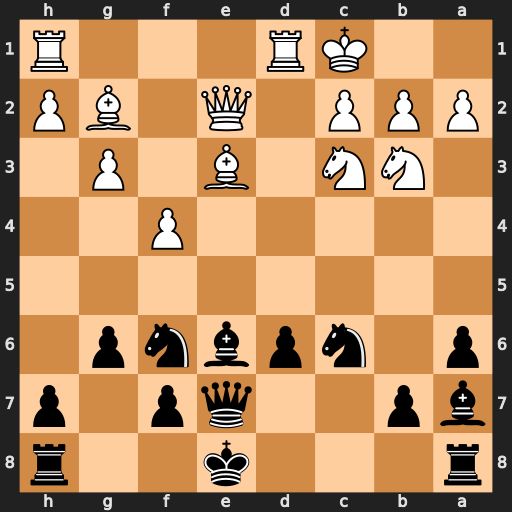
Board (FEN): r3k2r/bp2qp1p/p1npbnp1/8/5P2/1NN1B1P1/PPP1Q1BP/2KR3R
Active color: b
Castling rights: kq
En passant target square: -
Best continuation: Bg4 Bxa7 Bxe2